Brain MRI, t1w sequence, axial 2D slice.
Patient: age 52, sex M, weight 78 kg, height 1.78 m
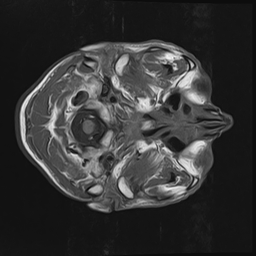